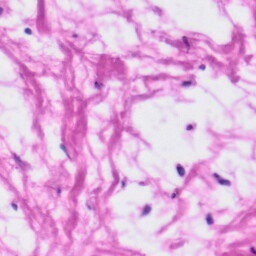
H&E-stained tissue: Tonsil